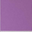
Piece: xx